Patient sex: F
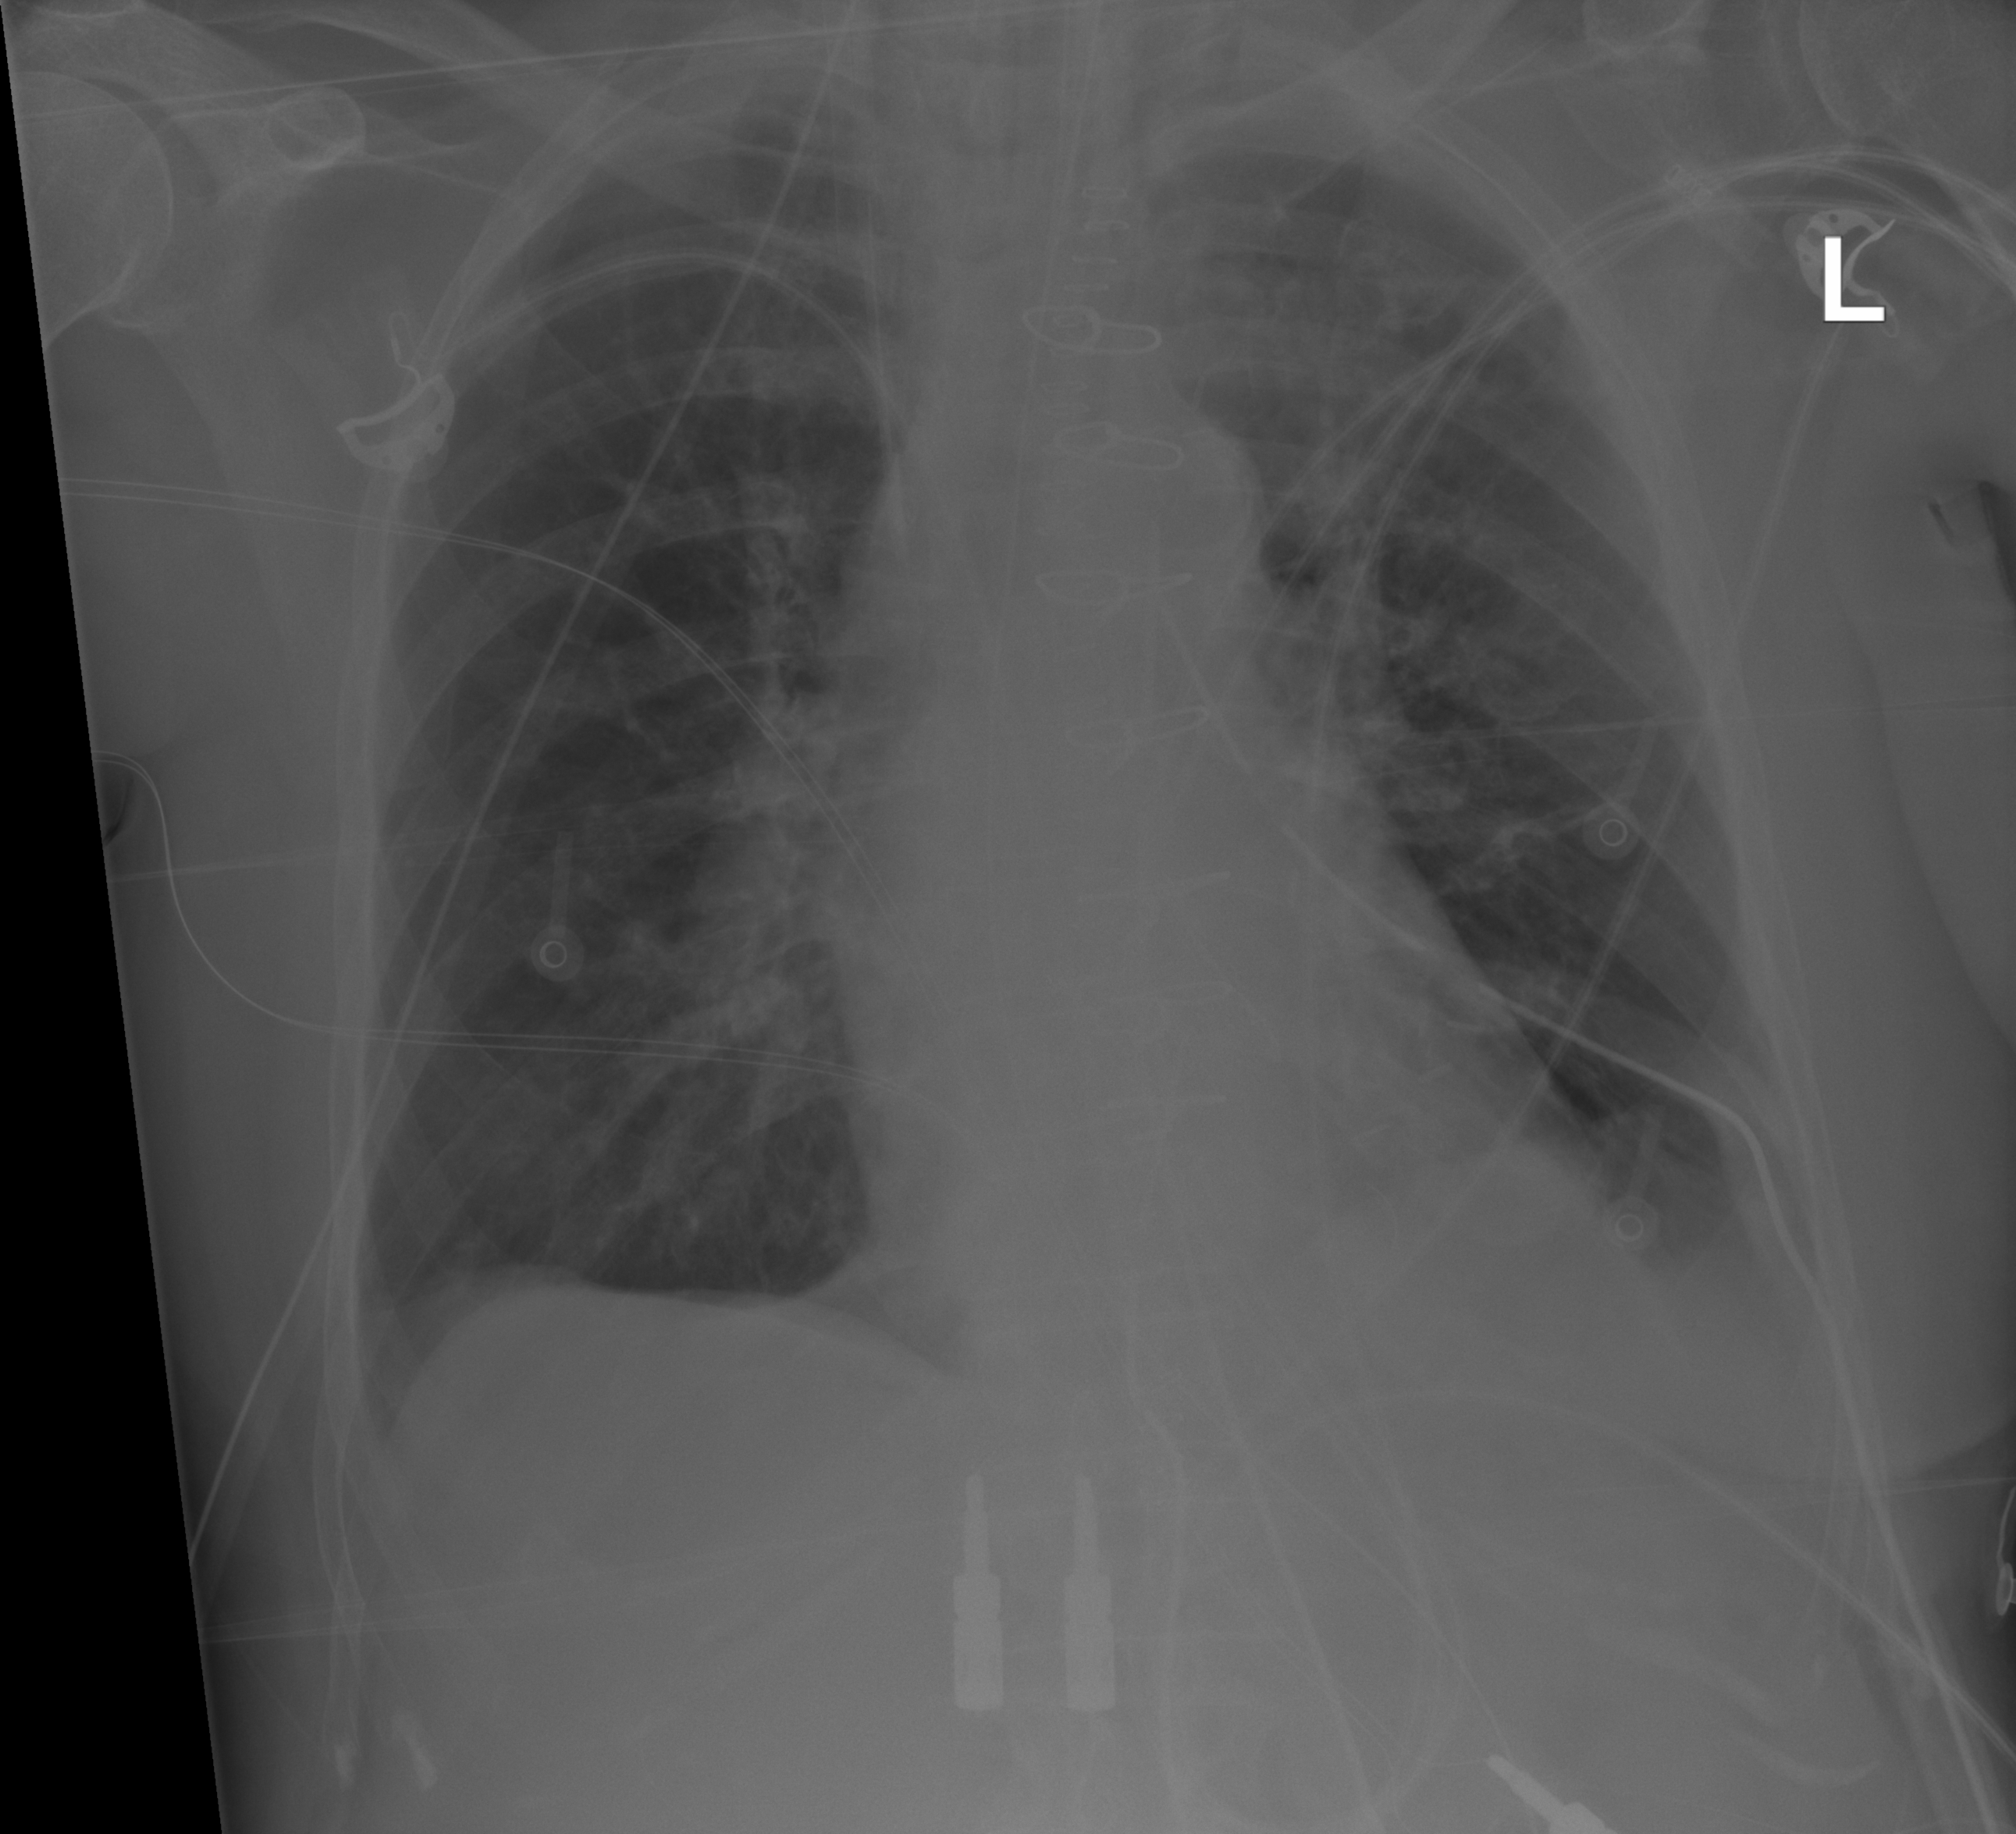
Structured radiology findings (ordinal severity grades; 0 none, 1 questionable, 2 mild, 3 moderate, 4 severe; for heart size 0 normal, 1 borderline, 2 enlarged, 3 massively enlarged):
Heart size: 0
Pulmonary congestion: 0
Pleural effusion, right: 0
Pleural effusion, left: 0
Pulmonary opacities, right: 0
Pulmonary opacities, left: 0
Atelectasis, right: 2
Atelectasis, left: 2